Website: apple
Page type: billing-address
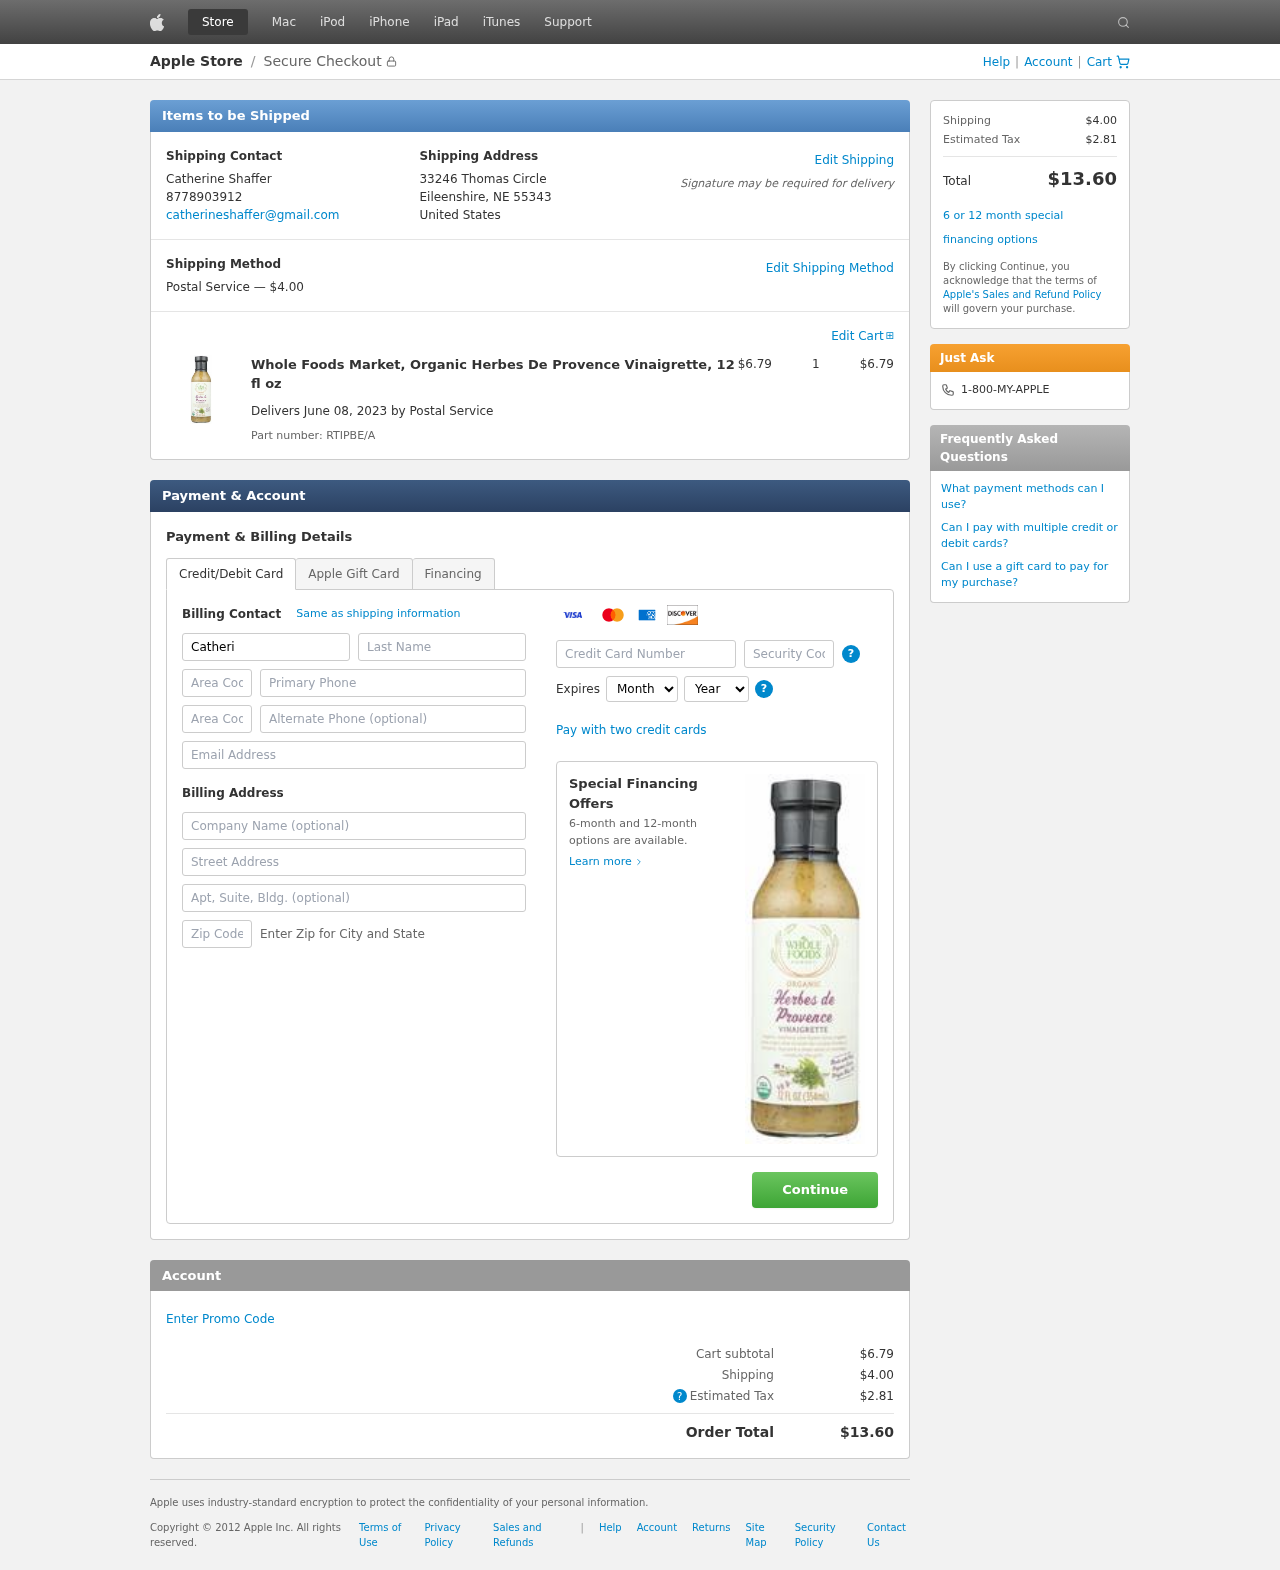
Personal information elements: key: PII_CARD_CVV
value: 740
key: PII_CARD_EXPIRY_MONTH
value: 12
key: PII_CARD_EXPIRY_YEAR
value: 26
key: PII_CARD_NUMBER
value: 2270 6461 3869 1653
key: PII_CITY_STATE_ZIP
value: Eileenshire, NE 55343
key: PII_COMPANY
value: Good, Brown and Diaz
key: PII_COUNTRY
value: United States
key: PII_EMAIL
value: catherineshaffer@gmail.com
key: PII_FIRSTNAME
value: Catherine
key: PII_FULLNAME
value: Catherine Shaffer
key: PII_LASTNAME
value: Shaffer
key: PII_PHONE
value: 8778903912
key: PII_PHONE_ALT
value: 7753649381
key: PII_PHONE_ALT_AREA
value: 775
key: PII_PHONE_AREA
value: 877
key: PII_POSTCODE2
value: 46143
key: PII_STREET
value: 33246 Thomas Circle
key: PII_STREET2
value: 76672 Anthony Divide Suite 649
Product elements: key: PRODUCT1_NAME
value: Whole Foods Market, Organic Herbes De Provence Vinaigrette, 12 fl oz
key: PRODUCT1_PRICE
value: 6.79
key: PRODUCT1_QUANTITY
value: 1
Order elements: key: ORDER_SHIPPING_COST
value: $4.00
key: ORDER_SUBTOTAL
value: $6.79
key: ORDER_DELIVERY_DATE
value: June 08, 2023
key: ORDER_PART_NUMBER
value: RTIPBE/A
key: ORDER_TAX
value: $2.81
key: ORDER_TOTAL
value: $13.60